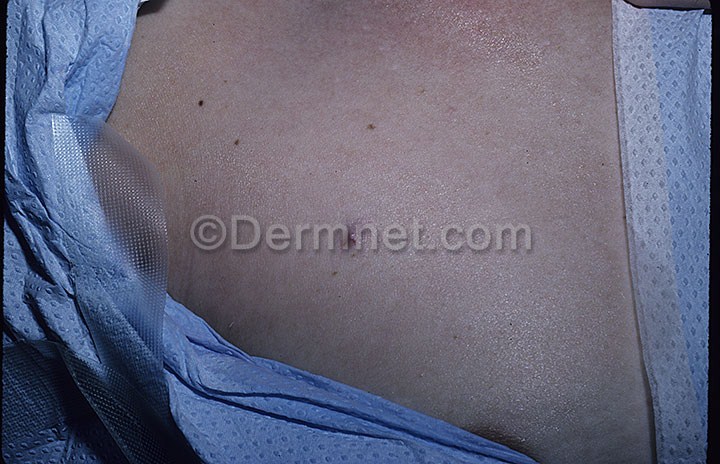
Disease: Seborrheic Keratoses and other Benign Tumors